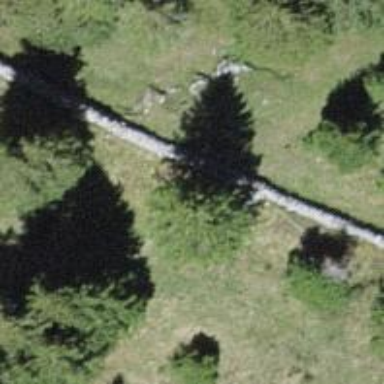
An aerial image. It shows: Wall is shown in the image.